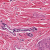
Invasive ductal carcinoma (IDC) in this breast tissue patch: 0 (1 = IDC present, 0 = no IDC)